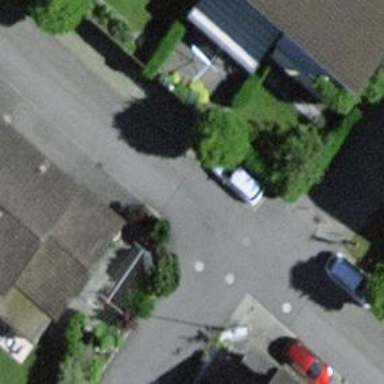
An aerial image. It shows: Residential road with asphalt surface.